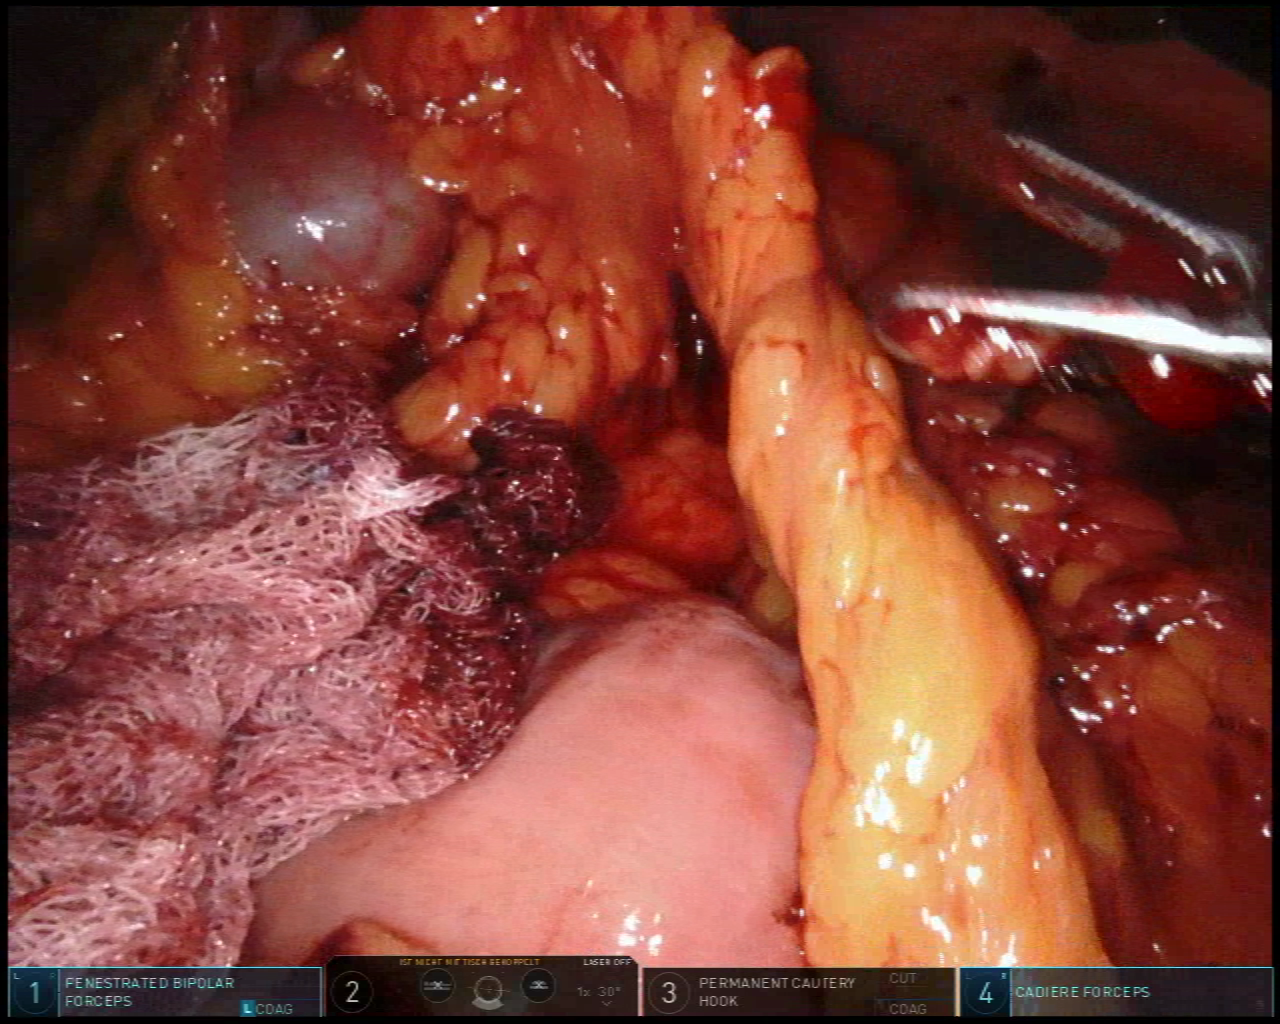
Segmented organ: abdominal_wall
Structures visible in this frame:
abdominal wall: yes
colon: yes
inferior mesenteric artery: no
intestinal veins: no
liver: no
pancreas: no
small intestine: yes
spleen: no
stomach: no
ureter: no
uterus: no
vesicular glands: no